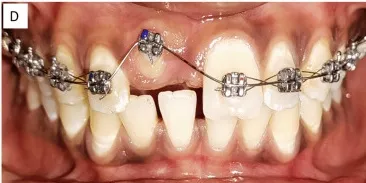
Image after seven days of healing.
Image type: medical_photograph (oral_photograph)